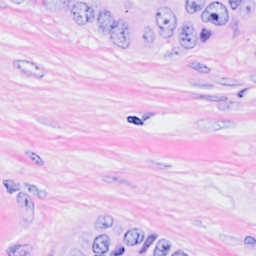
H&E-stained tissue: Breast